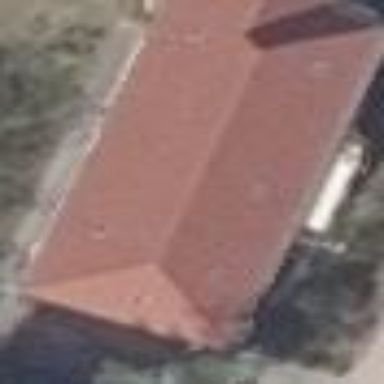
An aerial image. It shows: Apartment building with hipped roof.